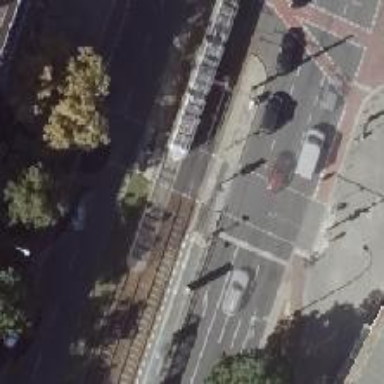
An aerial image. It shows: Tram crossing with traffic signals.